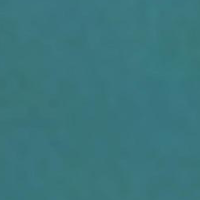
EUNIS habitat code: 14
Species observed at this site:
Passer domesticus
Pica pica
Delichon urbicum